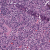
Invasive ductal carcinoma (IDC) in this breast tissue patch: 1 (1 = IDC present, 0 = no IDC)